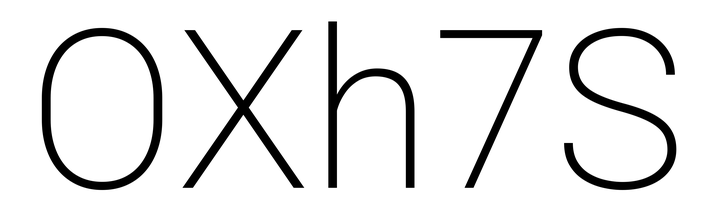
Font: Roboto_ExtraLight